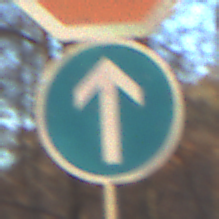
Verkehrszeichen: VorgeschriebeneFahrtrichtungGeradeaus
Zusatzzeichen oben: Stop
Umgebung: Outdoor, Nature
Tageszeit: SunriseSunset
Wetter: Clear
Licht: Natural
Jahreszeit: Autumn
Kontrast: HighContrast